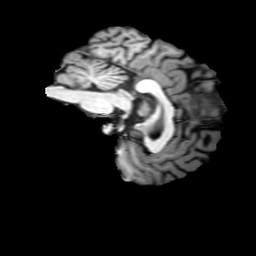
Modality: T1w
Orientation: sagittal
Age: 44
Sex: female
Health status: ill